Field crop: tomato
Growth stage: 2
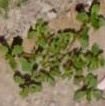
Species: portulaca